Question: I'm trying to draw spherical pieces for a game, in WPF.
Pieces are drawns as Elipses with RadialGradientBrushs.
As you can see below, my black pieces look fantastic,
but it is hard to get the white ones having any depth without making them look grey.

I'm currently using:
'''
private readonly Brush _whitePieceBrush = new RadialGradientBrush(Colors.Snow, Colors.Ivory);
private readonly Brush _blackPieceBrush = new RadialGradientBrush(Colors.DarkGray, Colors.Black);
...
using (DrawingContext dc = _piecesVisual.RenderOpen())
{
....
Brush brush = piece.Value.IsBlack ? _blackPieceBrush : _whitePieceBrush;
var pen = new Pen(new SolidColorBrush(Colors.Black), 0.5);
dc.DrawEllipse(brush, pen, new Point(posX, posY), 15, 15);
...
}
'''
The black circles around the white pieces don't help, but with out them, it looks even worse. (If I can find a good way to draw them that looks better, I'll be removing it)
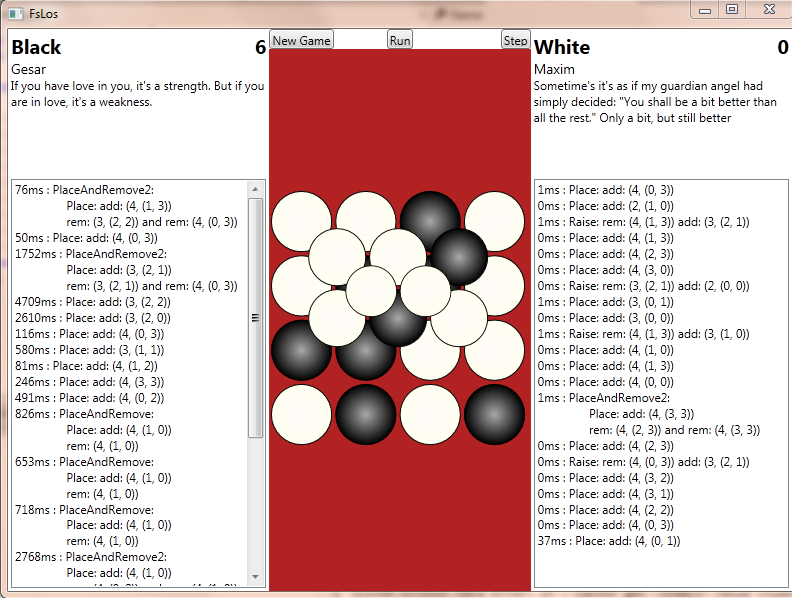
Answer: I tried:
'''
private readonly Brush _whitePieceBrush = new RadialGradientBrush()
{
GradientStops = new GradientStopCollection
{
new GradientStop(Colors.WhiteSmoke,0.3),
new GradientStop(Colors.LightGray, 1.0),
}
};
private readonly Brush _whitePieceBorder = new SolidColorBrush(Colors.Silver);
'''

---
Taking Clemens' advice and having them off center:
I think this helps the black more than the white, but still and improvement
'''
private static readonly Point _lightSource = new Point(0.3, 0.35);
private readonly Brush _blackPieceBrush = new RadialGradientBrush(Colors.DarkGray, Colors.Black)
{
GradientOrigin = _lightSource
};
private readonly Brush _blackPieceBorder = new SolidColorBrush(Colors.Black);
private readonly Brush _whitePieceBrush = new RadialGradientBrush()
{
GradientOrigin = _lightSource,
GradientStops = new GradientStopCollection
{
new GradientStop(Colors.WhiteSmoke,0.3),
new GradientStop(Colors.LightGray, 1.0),
}
};
private readonly Brush _whitePieceBorder = new SolidColorBrush(Colors.Silver);
'''